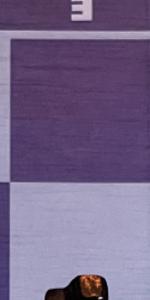
Label: Empty